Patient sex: M
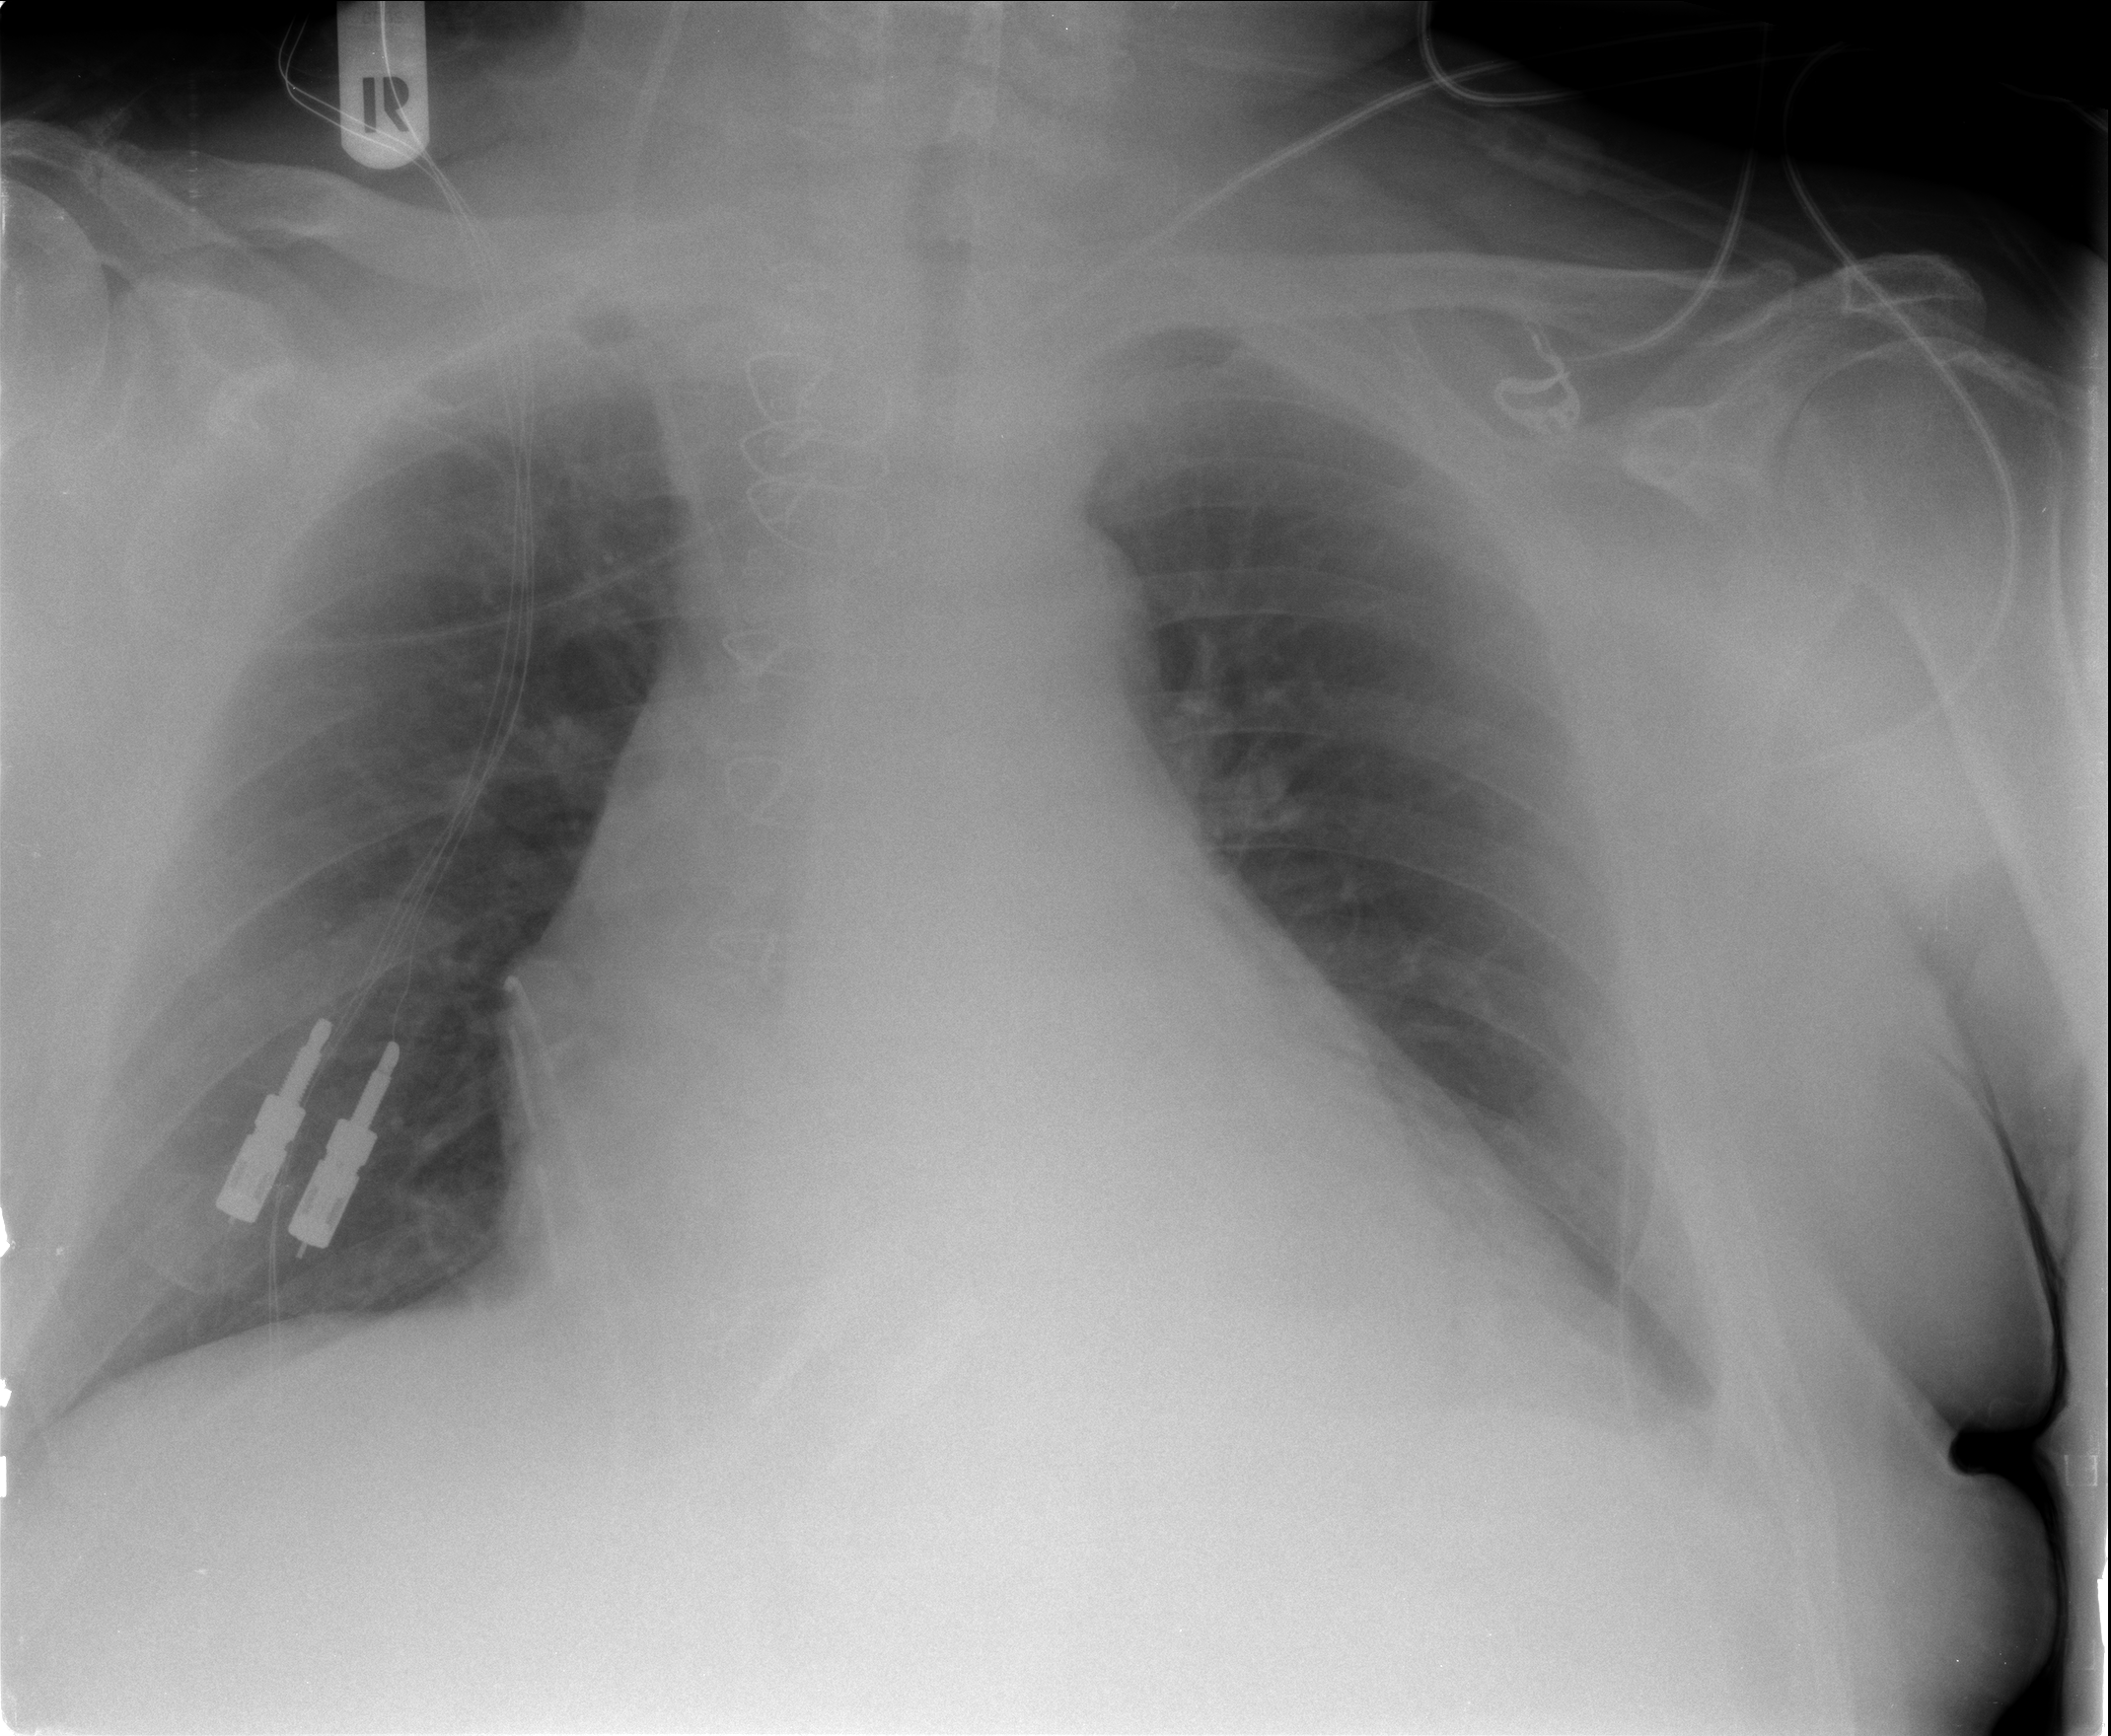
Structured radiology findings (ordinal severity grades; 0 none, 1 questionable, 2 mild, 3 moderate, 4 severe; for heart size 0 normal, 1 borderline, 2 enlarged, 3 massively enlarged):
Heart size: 2
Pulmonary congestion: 2
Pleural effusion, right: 0
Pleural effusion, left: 1
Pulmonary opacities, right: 0
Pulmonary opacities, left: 0
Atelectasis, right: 0
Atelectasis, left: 2